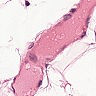
Metastatic tissue present: no